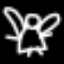
Label: angel